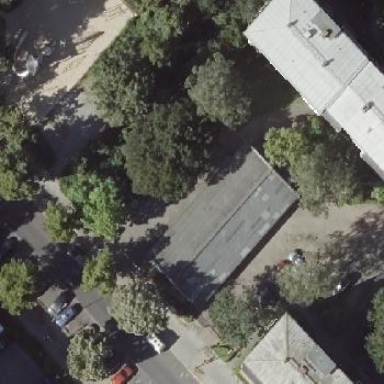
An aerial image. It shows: Group of garages.